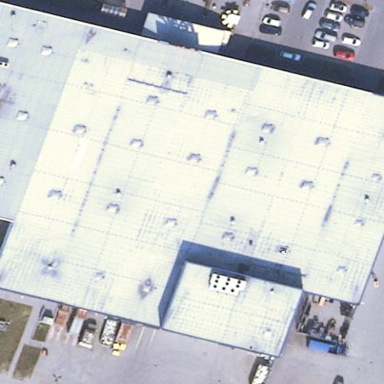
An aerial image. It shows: Retail building.